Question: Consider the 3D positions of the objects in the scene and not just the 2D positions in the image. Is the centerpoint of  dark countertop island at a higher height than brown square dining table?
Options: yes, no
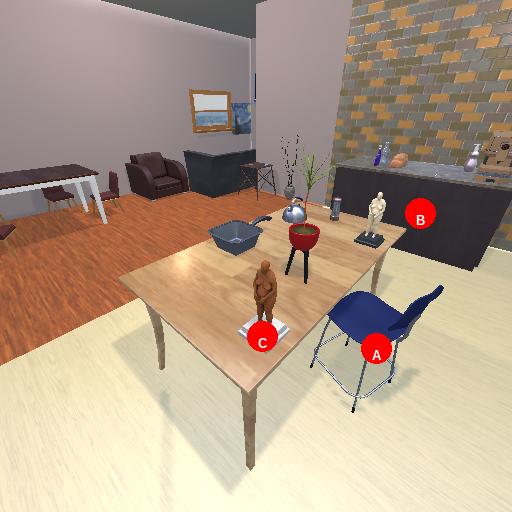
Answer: yes